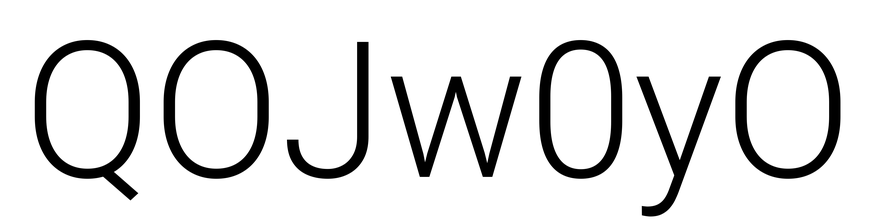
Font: Roboto_Light